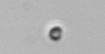
Label: nanoplankton_mix